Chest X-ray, PA view. Patient: 60 years old, sex M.
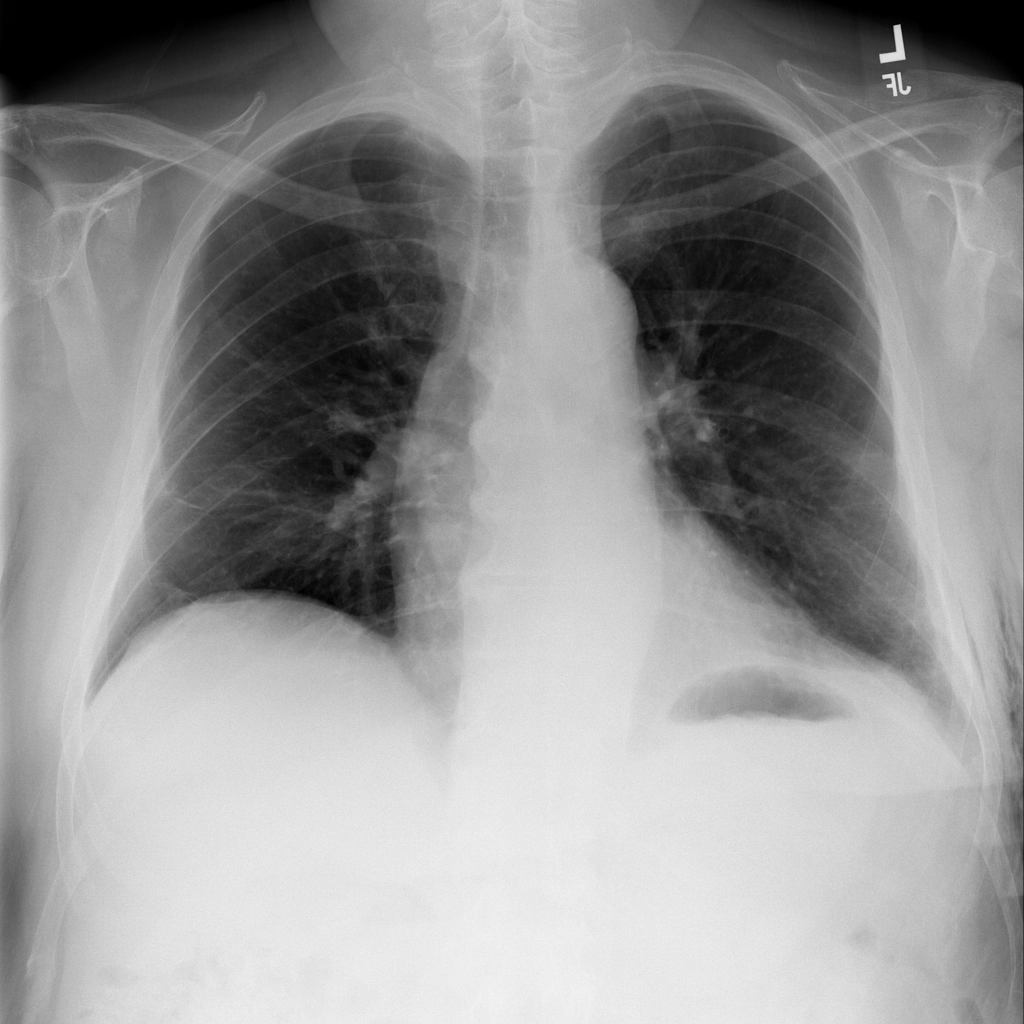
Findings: Atelectasis, Edema, Emphysema, Pneumothorax